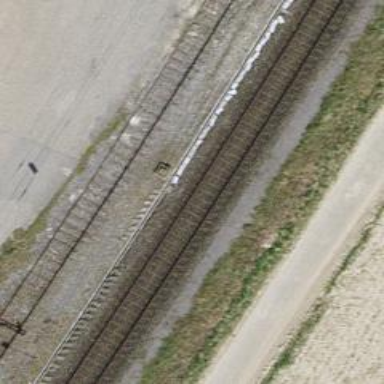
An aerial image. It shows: Siding railway track with electrified contact line.